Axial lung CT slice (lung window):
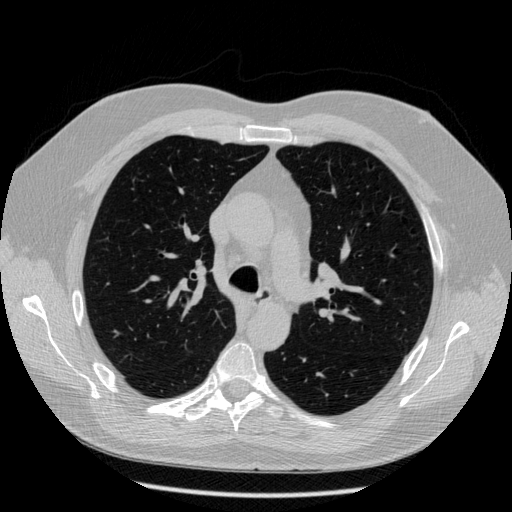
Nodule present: no